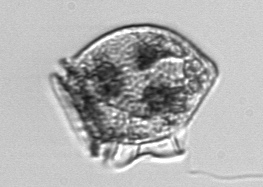
Label: Dinophysis_norvegica